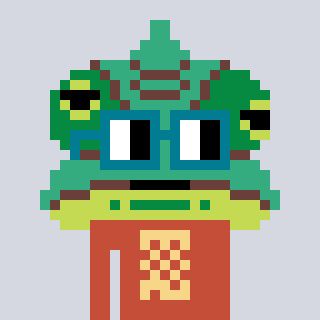
a pixel art character with square dark green glasses, a chameleon-shaped head and a rust-colored body on a cool background